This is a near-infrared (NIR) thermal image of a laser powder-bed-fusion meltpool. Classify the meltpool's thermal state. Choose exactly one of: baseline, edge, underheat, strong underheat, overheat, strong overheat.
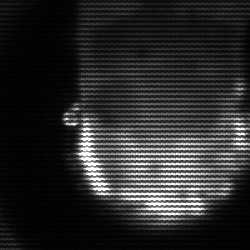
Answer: baseline